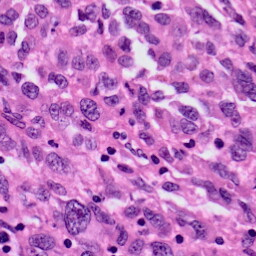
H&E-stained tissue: Prostate